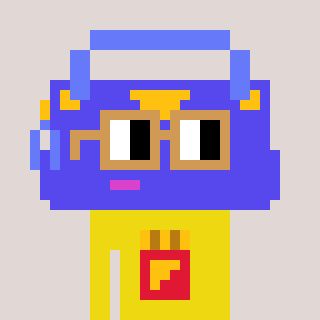
a pixel art character with square brown glasses, a bag-shaped head and a yellow-colored body on a warm background